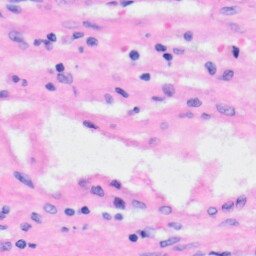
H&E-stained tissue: Liver